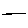
Label: line